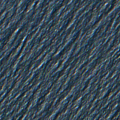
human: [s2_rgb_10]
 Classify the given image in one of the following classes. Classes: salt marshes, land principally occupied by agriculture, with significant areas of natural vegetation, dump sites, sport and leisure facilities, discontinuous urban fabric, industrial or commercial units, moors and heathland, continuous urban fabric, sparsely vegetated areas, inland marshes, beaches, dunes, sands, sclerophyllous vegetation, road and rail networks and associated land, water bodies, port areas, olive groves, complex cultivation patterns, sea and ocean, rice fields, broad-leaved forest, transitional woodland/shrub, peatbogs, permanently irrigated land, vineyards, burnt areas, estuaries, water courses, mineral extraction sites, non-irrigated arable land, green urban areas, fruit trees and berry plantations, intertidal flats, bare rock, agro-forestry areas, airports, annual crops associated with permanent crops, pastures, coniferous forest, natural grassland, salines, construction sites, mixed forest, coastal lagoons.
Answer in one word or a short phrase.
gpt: sea and ocean